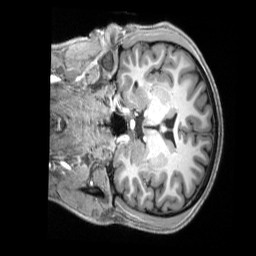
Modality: T1w
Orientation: coronal
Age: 25
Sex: male
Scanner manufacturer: siemens
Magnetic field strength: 3 T
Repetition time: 2.3 s
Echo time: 0.00229 s